Question: I have simple code which prints path to a specific node in a tree. My implemention using java String is as below
'''
//using strings
public static void getPathS(Node node,String path,int key){
if (node == null) {
return;
} else if(node.data == key) {
System.out.println(path+" "+key);;
}
getPathS(node.left,path+" "+node.data,key);
getPathS(node.right,path+" "+node.data,key);
}
'''
Suppose there is tree as give below,

if I call getPathS on 3 , Above implementation will print
'''
1 34 3 //path from root to the element
'''
If I implement same method using ArrayList as below
'''
public static List getPath(Node node, List<Integer> path, int key) {
if (node == null) {
//1 . path = new ArrayList<Integer>();
path = new ArrayList<Integer>();
// 2. or tried path.clear() -- it should clear the path
//return path;
return null;
} else if (node.data == key) {
path.add(node.data);
return path;
}
path.add(node.data);
return nonNull(getPath(node.left, path, key), getPath(node.right, path, key));
}
private List nonNull(List path1, List path2) {
if (path1 != null)
return path1;
if(path2 !=null )
return path2;
return null;
}
// class Node { Node left, Node right , int data; };
//Code to call getPath
Node node = new Node(1);
node.left = new Node(2);
node.left.left = new Node(4);
node.right = new Node(34);
node.right.right = new Node(3);
System.out.println(getPath(node, new ArrayList(), 3));
'''
In second implementation, I tried two approaches, when we get NULL node, in 1st approach if I assign new 'ArrayList' to path, it prints all the elements i.e.
'''
[1, 2, 4, 34, 3]
'''
If I use 'path.clear()', it only prints last element i.e. element to be searched.
How can we make sure 'ArrayList' will work as String in recursion ?
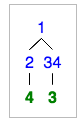
Answer: The problem here is that you don't consider failure for both branches with your call to 'nonNull()'.
Here is a correction that takes into account that possibility, and removes the data of the current node if we failed to find the key in its children.
'''
public static List<Integer> getPath(Node node, List<Integer> path, int key) {
if (node == null) {
return null;
} else if (node.data == key) {
path.add(node.data);
return path;
}
path.add(node.data);
// path is unchanged if nothing is found in left children
if (getPath(node.left, path, key) != null || getPath(node.right, path, key) != null) {
// found in one branch or the other
return path;
}
// not found in either branch, remove our data
path.remove(path.size() - 1);
return null;
}
'''
Of course, it looks like we're manipulating different lists, but there is only one: the one provided as argument the first time. That's why data should be removed from it. You need to be clear about your arguments.
---
A cleaner solution, that emphasizes the fact that there is one list only.
'''
/**
* Appends to the specified list all keys from {@code node} to the {@link Node} containing the
* specified {@code key}. If the key is not found in the specified node's children, the list is
* guaranteed to be unchanged. If the key is found among the children, then the specified list
* will contain the new elements (in addition to the old ones).
*
* @param node
* the node to start at
* @param path
* the current path to append data to
* @param key
* the key to stop at
* @return true if the key was found among the specified node's children, false otherwise
*/
public static boolean getPath(Node node, List<Integer> path, int key) {
if (node == null) {
// leaf reached, and the key was not found
return false;
}
// add data to the path
path.add(node.data);
// the OR is lazy here, so we treat everything in the given order
// if getPath failed on the left children, path is unchanged and used for right children
if (node.data == key || getPath(node.left, path, key) || getPath(node.right, path, key)) {
// the key is found in the current node, its left children, or its right children
return true;
}
// not found in either branch, remove our data
path.remove(path.size() - 1);
return false;
}
'''
Note that I didn't use 'path.remove(node.data)' because there could be more that one node with that data, and the first one would be removed instead of the last.